Current action and preconditions to check: path_clear

Your task: For each precondition in the list above, predict whether it will hold at this action.

Consider the current scene as observed from the mobile robot's camera, and analyze the predicted future states of all dynamic agents (e.g., people, animals, vehicles, or any moving entities) within the NEXT SECOND.

IMPORTANT: Only answer "very likely" if you are absolutely certain—based on strong, clear evidence—that a dynamic agent will violate the precondition in the predicted future state. Do NOT answer "very likely" for unlikely, ambiguous, or low-probability risks.

Ask yourself for each precondition: Is there a high probability, with clear and convincing evidence, that the predicted future states of any dynamic agent will interfere with the predicted future state of the currently executing action within the NEXT SECOND, causing that precondition to fail?

Assess the risk level based on these predictions. Use "likely" or "very likely" if motions create a clear risk of interference.

Use "neutral" or "improbable" if agents are nearby but their predicted paths are clearly diverging or non-conflicting.

Failure Risk Categories: "very improbable", "improbable", "neutral", "likely", "very likely"

Answer Format: Output ONLY the probability_of_failure value from these categories: "very improbable", "improbable", "neutral", "likely", "very likely"

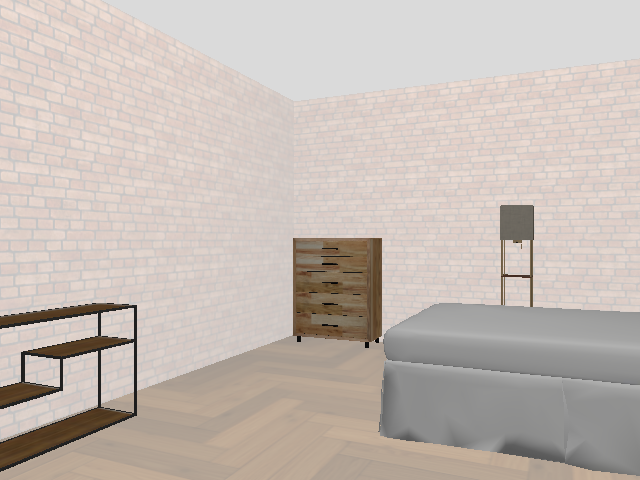

Answer: very improbable